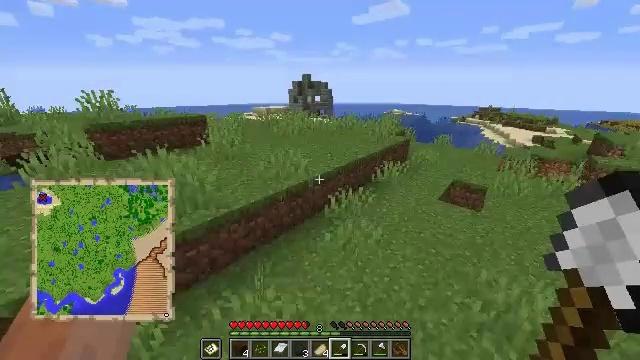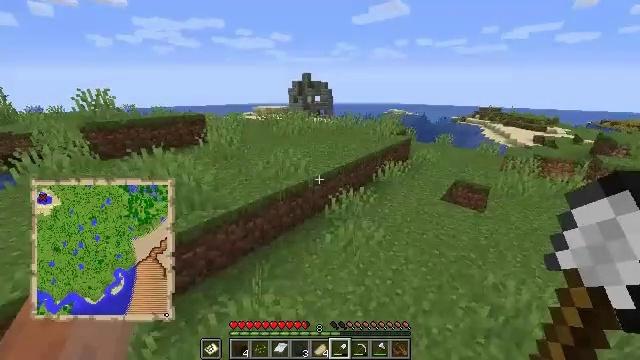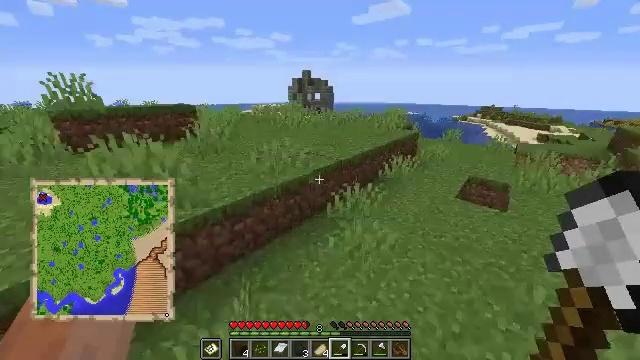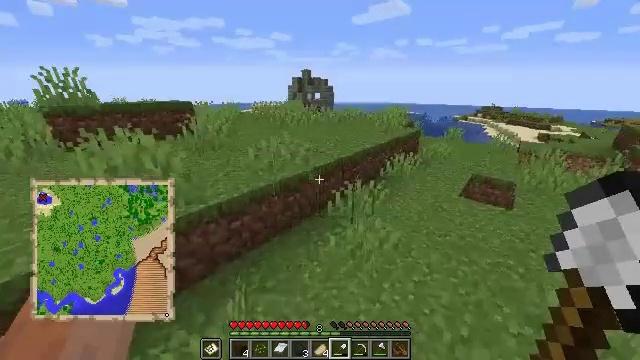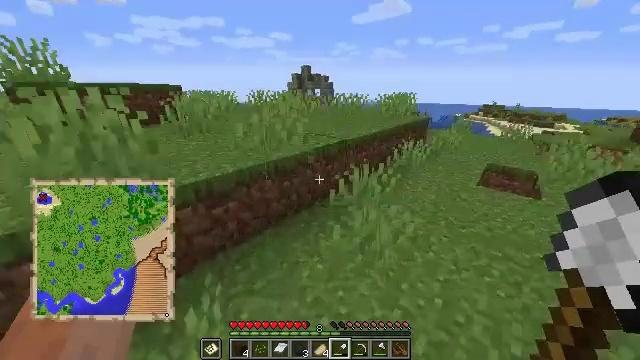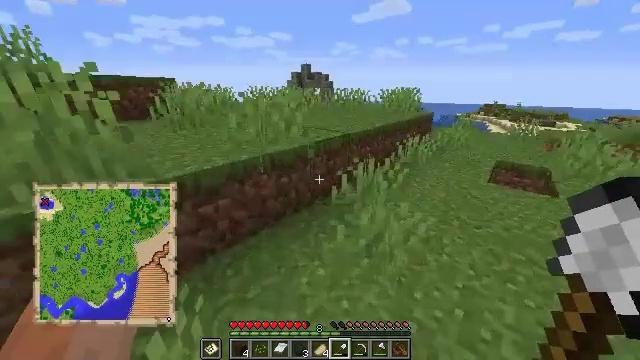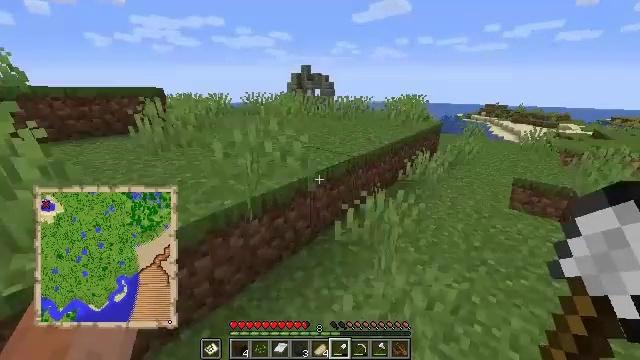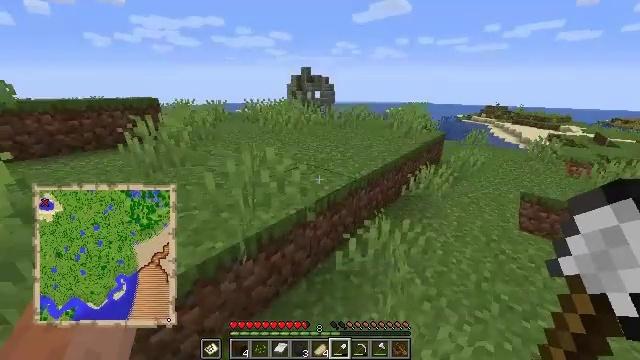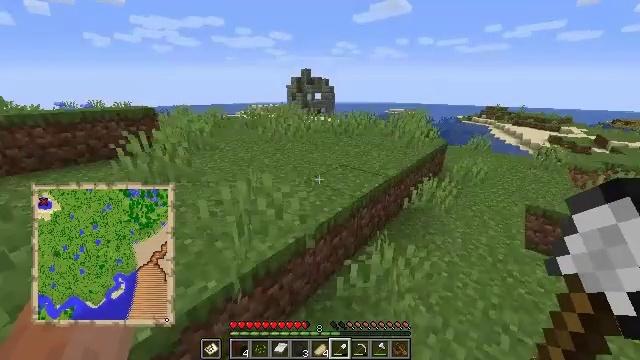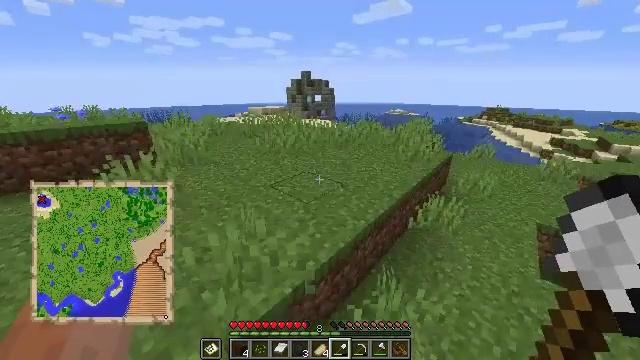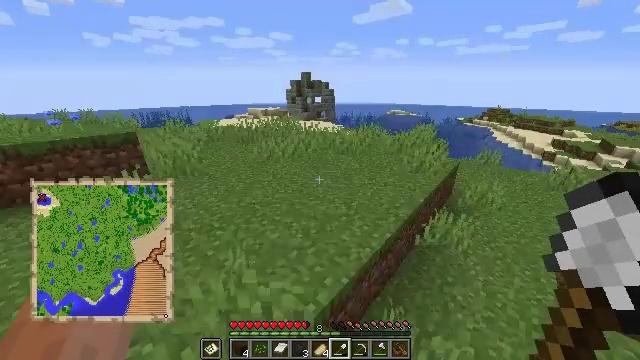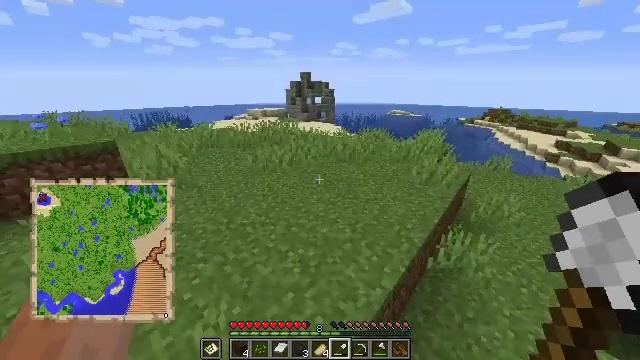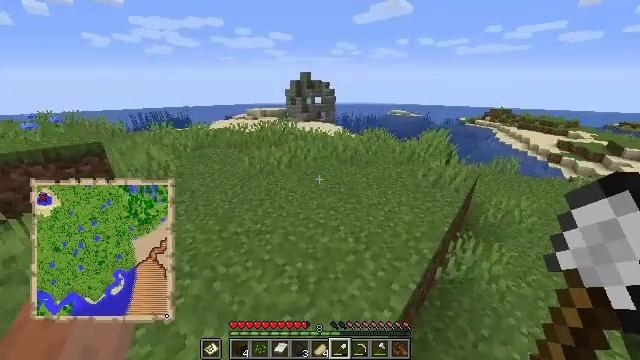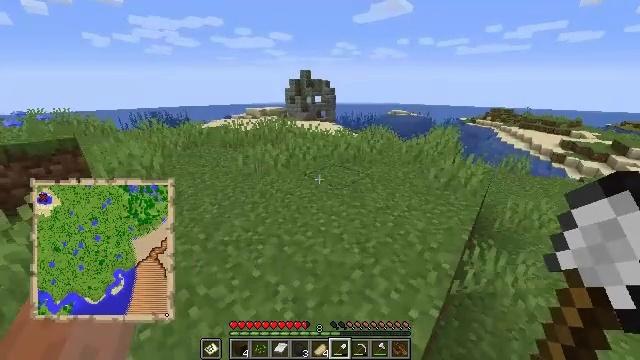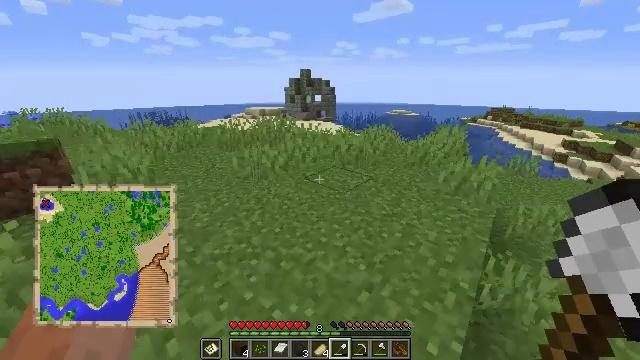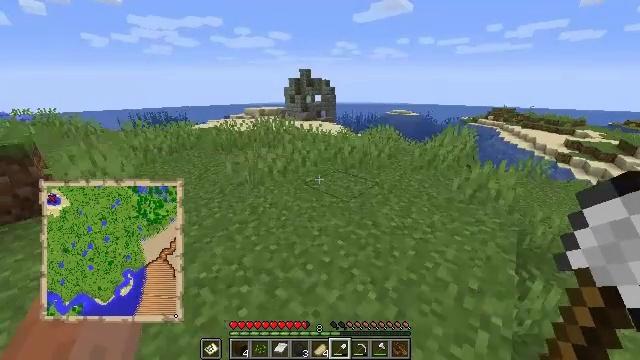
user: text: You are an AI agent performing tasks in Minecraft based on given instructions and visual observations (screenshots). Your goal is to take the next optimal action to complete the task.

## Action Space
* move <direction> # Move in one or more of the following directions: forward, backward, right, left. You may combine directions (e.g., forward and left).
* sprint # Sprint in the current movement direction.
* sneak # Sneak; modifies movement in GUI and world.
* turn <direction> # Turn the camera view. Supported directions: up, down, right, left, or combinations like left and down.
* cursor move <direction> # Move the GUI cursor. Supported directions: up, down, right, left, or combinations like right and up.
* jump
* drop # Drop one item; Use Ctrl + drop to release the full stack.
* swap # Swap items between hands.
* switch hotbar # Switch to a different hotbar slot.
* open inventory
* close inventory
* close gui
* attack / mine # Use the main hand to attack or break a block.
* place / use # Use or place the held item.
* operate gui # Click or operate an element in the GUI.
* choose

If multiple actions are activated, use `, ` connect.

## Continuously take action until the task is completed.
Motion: motion action
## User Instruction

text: Gather mossy cobblestone from a dungeon or ruin.
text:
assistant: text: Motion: move forward
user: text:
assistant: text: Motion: move forward
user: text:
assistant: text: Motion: move forward
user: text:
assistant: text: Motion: move forward
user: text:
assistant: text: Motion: move forward
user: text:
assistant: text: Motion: move forward, jump
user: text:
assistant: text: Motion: move forward, jump
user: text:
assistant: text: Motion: move forward, jump
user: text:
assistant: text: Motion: move forward, jump
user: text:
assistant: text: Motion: move forward, jump
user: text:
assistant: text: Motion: move forward, jump
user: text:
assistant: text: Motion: move forward, jump
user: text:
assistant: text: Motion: move forward, jump
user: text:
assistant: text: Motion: move forward, jump
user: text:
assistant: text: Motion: move forward, jump
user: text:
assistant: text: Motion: move forward, jump
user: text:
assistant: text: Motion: move forward, jump
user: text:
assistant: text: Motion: move forward, jump
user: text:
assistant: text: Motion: move forward, jump
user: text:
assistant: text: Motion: move forward, jump
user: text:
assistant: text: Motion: move forward, jump
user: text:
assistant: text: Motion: move forward, jump
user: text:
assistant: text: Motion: move forward, jump
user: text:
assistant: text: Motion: move forward, jump
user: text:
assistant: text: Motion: move forward, jump
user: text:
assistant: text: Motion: move forward, jump
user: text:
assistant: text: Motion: move forward, jump
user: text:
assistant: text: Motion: move forward, jump
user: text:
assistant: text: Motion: move forward, jump
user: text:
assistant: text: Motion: move forward, jump